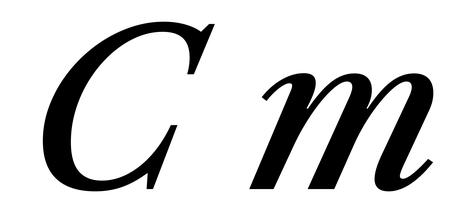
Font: LibreCaslonText-Italic_Medium_Italic